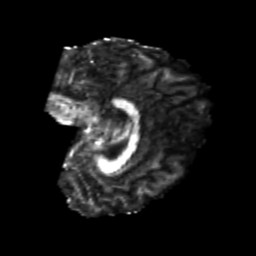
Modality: FA
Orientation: sagittal
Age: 24
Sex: female
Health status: healthy
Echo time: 0.074 s